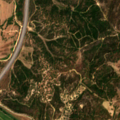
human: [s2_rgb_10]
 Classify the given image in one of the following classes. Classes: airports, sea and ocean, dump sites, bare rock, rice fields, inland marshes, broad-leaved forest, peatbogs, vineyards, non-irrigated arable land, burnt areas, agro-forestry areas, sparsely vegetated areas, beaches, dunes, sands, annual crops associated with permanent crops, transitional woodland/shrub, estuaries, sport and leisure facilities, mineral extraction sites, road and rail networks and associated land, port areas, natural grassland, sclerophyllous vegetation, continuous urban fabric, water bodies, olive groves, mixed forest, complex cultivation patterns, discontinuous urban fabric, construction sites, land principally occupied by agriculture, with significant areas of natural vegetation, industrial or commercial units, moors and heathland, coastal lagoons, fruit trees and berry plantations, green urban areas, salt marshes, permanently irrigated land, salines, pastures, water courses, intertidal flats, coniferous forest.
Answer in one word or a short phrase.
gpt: mineral extraction sites, permanently irrigated land, land principally occupied by agriculture, with significant areas of natural vegetation, broad-leaved forest, mixed forest